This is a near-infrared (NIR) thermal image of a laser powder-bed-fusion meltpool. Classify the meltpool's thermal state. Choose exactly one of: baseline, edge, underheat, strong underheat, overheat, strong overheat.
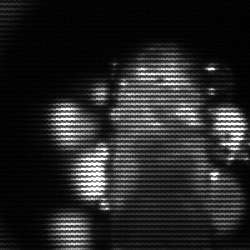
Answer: strong underheat